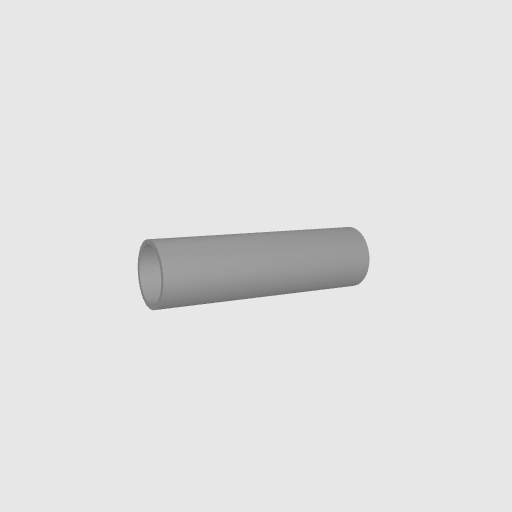
Part: AluminumTube12ID14OD50